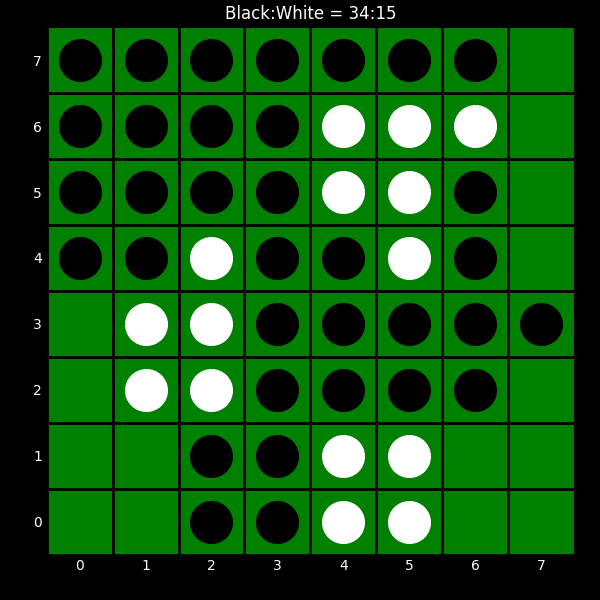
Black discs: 34
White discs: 15